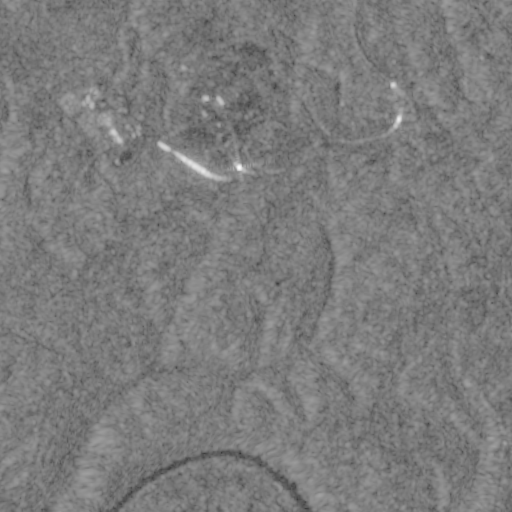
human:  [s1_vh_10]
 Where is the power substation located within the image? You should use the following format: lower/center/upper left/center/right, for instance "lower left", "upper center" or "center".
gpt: The power substation is located in the upper left of the image.
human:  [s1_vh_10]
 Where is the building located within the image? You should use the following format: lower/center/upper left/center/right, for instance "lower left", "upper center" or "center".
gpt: The building is located in the upper left of the image.
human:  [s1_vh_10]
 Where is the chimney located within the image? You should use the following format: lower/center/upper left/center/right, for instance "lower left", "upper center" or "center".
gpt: The chimney is located in the upper left of the image.
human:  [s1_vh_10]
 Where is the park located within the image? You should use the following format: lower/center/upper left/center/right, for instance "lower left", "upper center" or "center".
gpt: There is no park in the image.

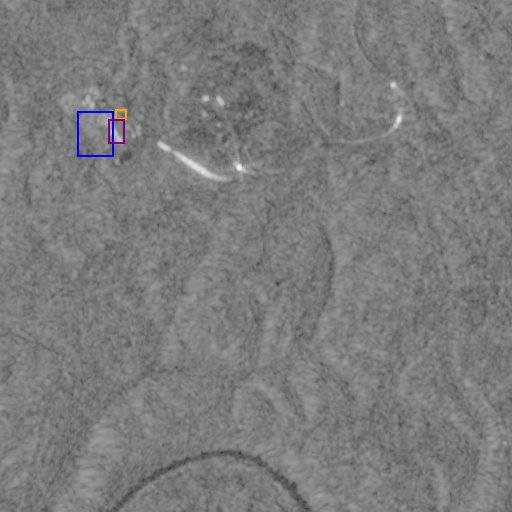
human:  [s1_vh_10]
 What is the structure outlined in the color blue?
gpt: The structure outlined in blue is a power substation.
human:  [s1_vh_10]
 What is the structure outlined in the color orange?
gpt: The structure outlined in orange is a building.
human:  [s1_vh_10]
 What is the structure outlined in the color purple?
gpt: The structure outlined in purple is a building.
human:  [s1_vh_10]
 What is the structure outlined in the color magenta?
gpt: There is no magenta outline.